Question: Here's a tough cookie. I have two unrelated tables - and . I wonder if it's possible to do all the following steps in one MySQL query:
1) 'SELECT' and from both tables.
2) Append temporary column value - - to each row found in (1). Type of vegetable = 1, fruit = 2.
3) Aggregate results from both tables and 'ORDER BY' .
So, something like this:

Any ideas? I really would like to do it on the database level instead of manipulating two table results in PHP controller, but I'm not sure what's the best way to achieve the goal.
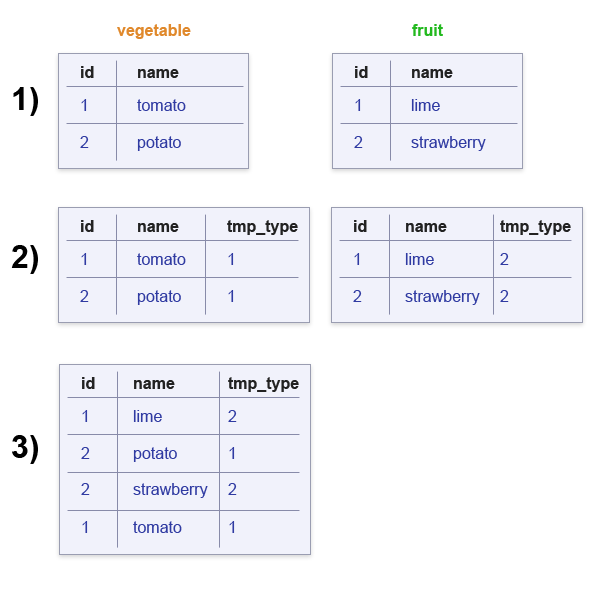
Answer: Union query:
'''
SELECT * FROM (
SELECT id, name, 2 AS tmp_type
FROM fruit
UNION ALL
SELECT id, name, 1 AS tmp_type
FROM vegetable
) AS foo
ORDER BY name
'''
Note I'm using a subquery for the ordering. You could do the ordering directly inside the union, but the syntax is a little wonky-looking for what should be a simple example: <URL>